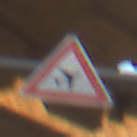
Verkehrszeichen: FlugbetriebLinks
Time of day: SunriseSunset
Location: Roofed (Suburban)
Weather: Clear
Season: NotSpecified
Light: Natural